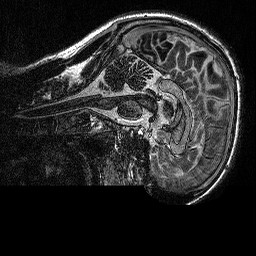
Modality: MP2RAGE
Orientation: sagittal
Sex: male
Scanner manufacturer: siemens
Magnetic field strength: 3 T
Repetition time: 5 s
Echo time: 0.00292 s